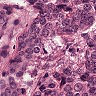
Metastatic tissue present: yes